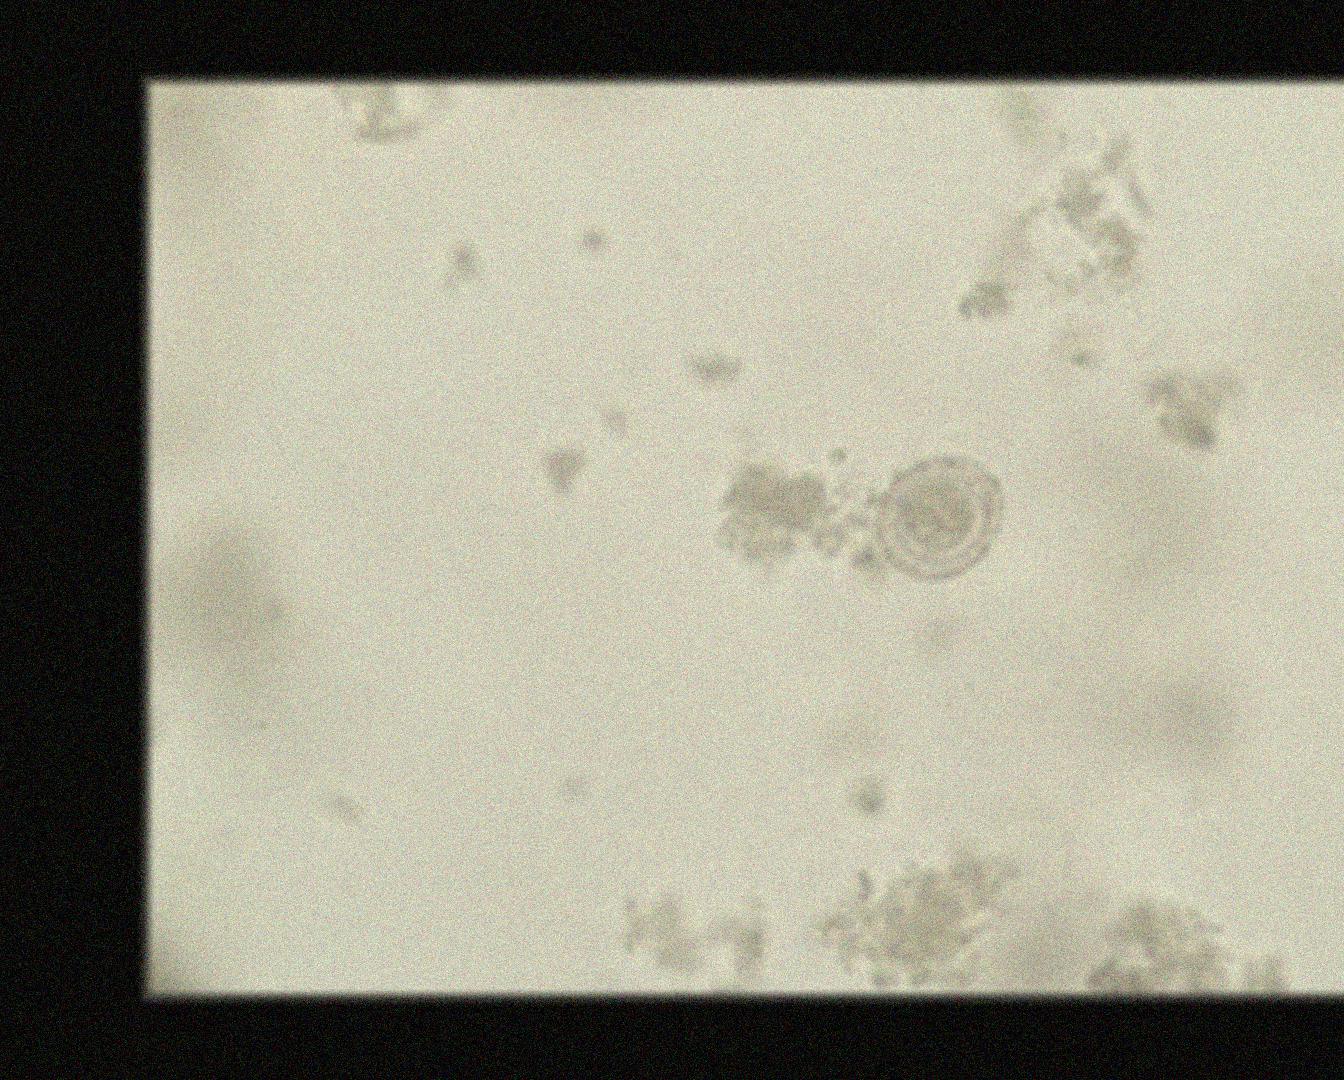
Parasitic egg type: Hymenolepis nana